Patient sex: M
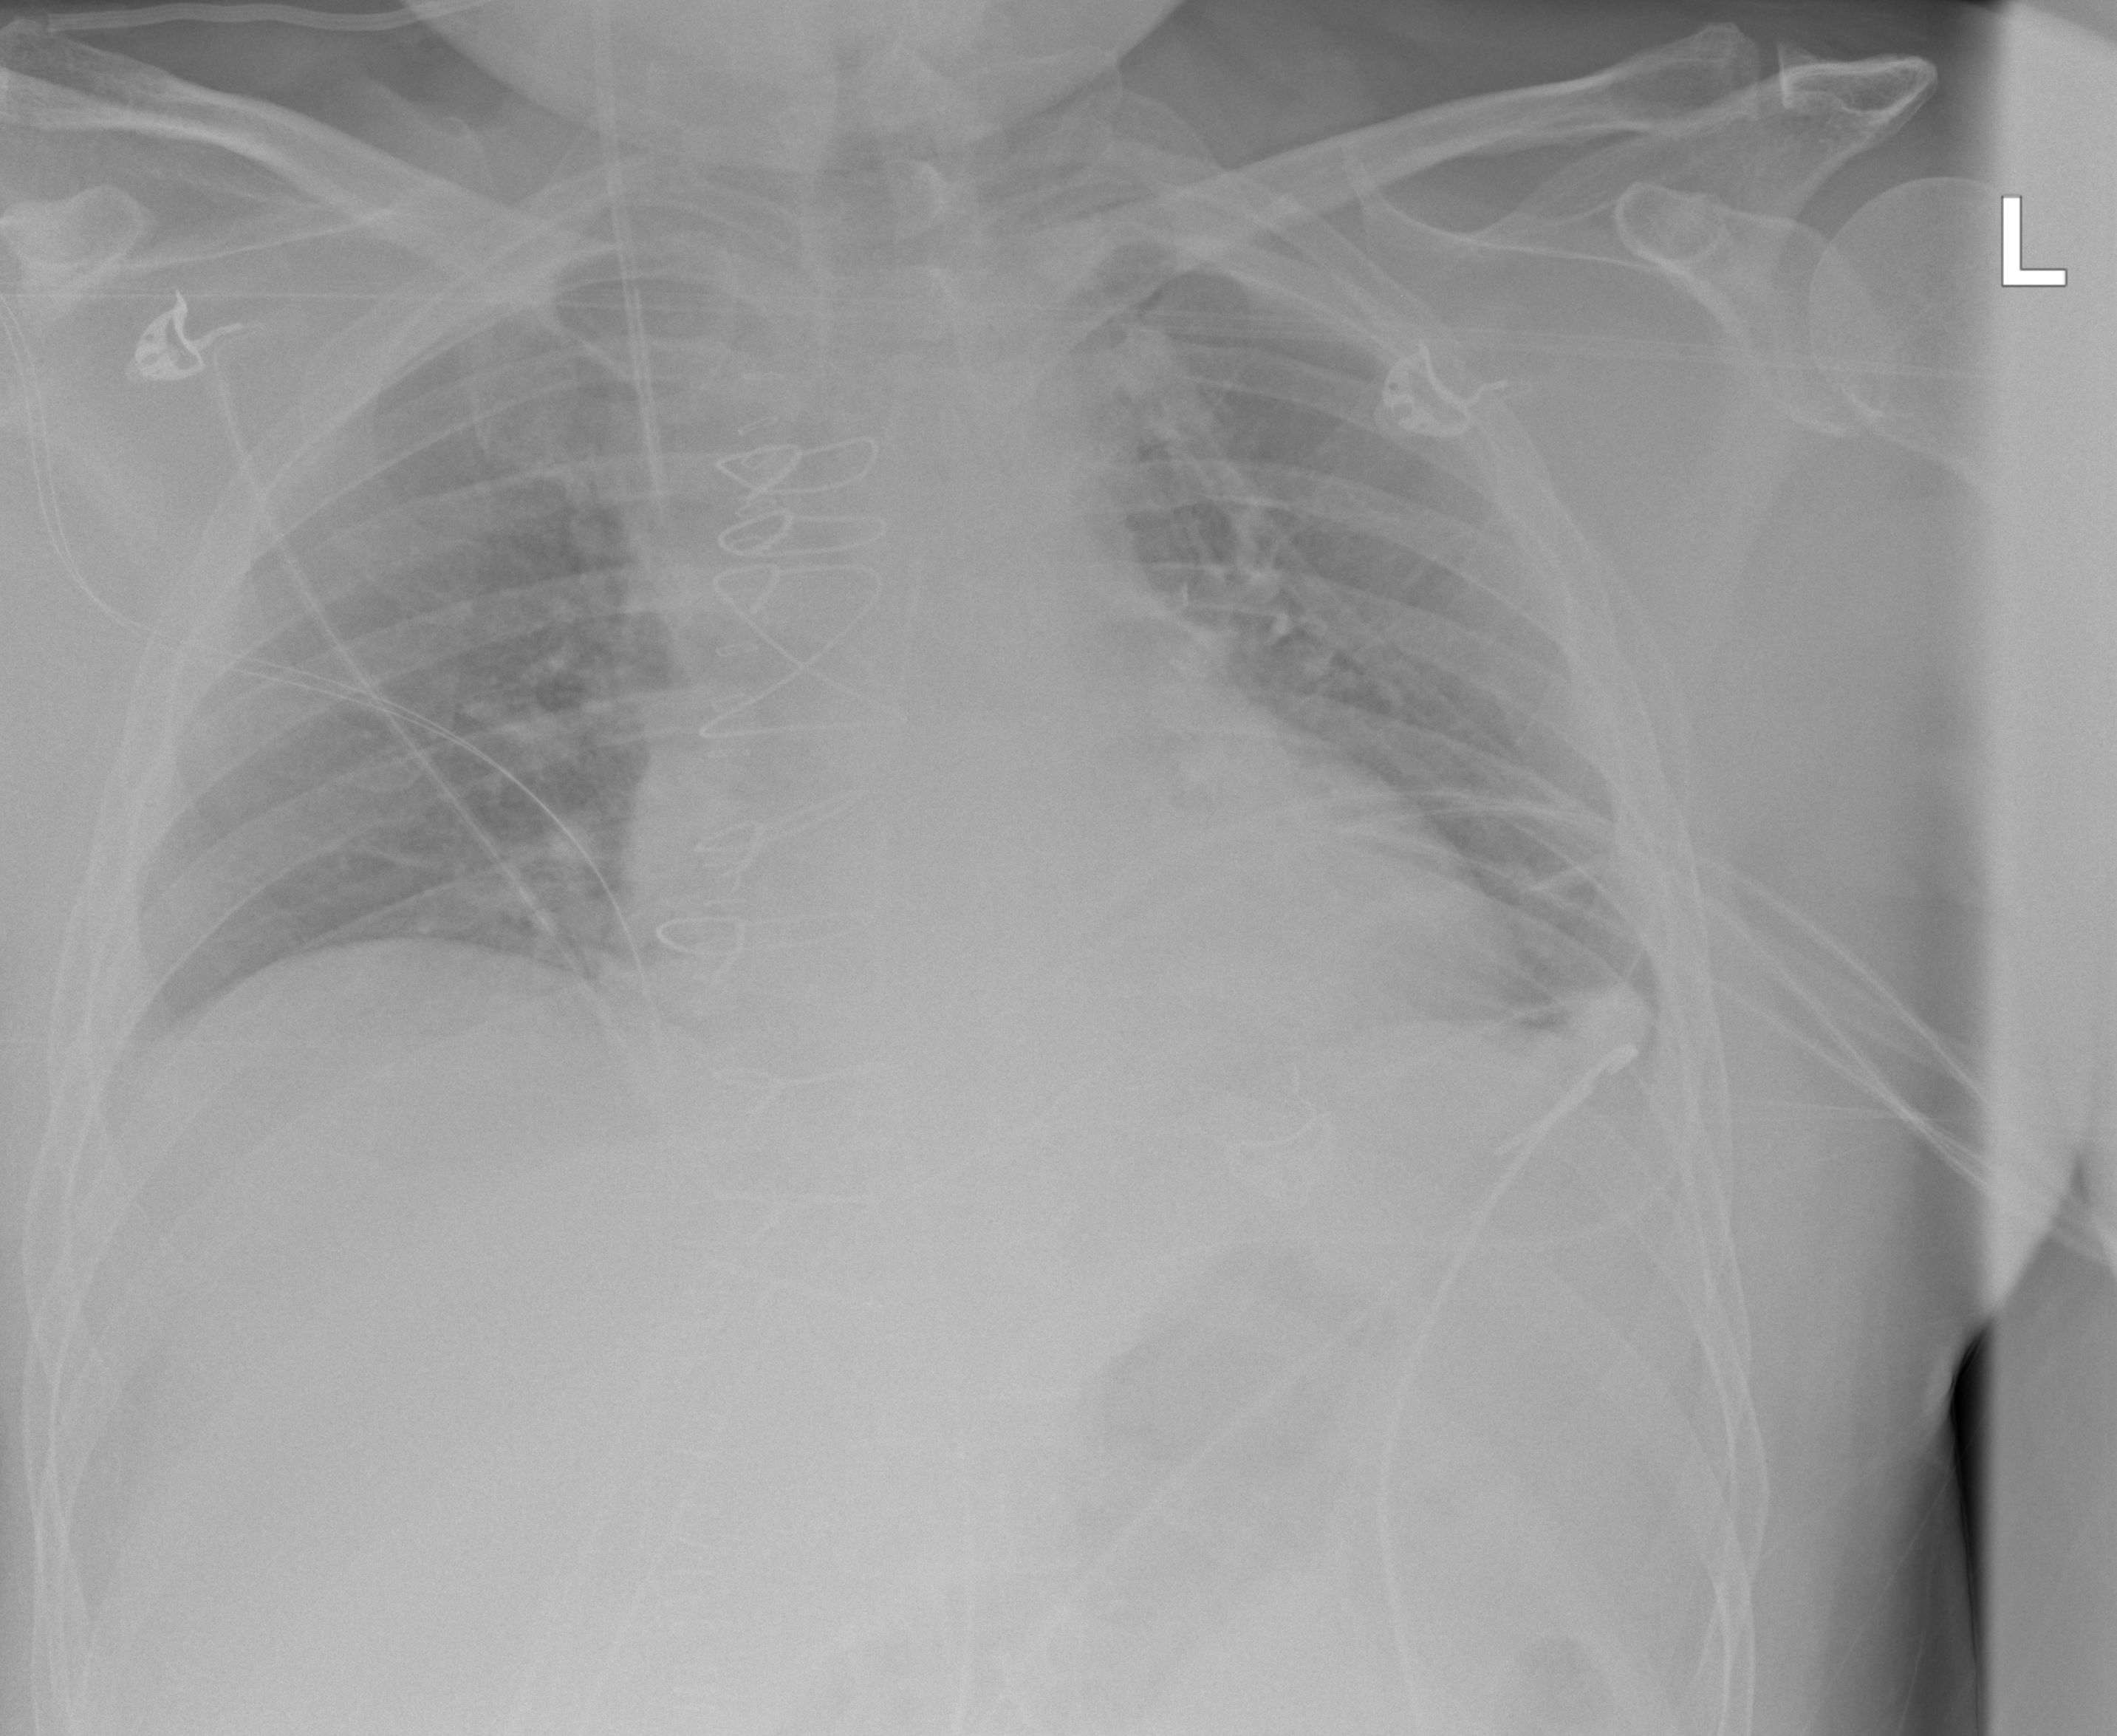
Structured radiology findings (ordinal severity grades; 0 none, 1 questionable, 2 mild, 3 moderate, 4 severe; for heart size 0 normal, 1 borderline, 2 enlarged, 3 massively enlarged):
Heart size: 1
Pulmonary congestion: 1
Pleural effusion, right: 0
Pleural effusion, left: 0
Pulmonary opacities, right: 0
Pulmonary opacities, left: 0
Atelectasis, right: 0
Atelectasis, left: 2